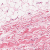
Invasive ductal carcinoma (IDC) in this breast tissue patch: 0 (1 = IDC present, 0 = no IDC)